Question: I'm a QT programmer, now I need to enable users to specify a name for an object in my program. There's a rule that the name can only contain several characters, and if user inputs an invalid character, I want to pop up a dialog to indicate the error, like Windows does (see the attached image). I have implemented a sub-class deriving from QRegExpValidator, and can successfully obtain the signal when it fails to validate. But how can I implement a dialog like this? Anyone has any idea about this?
Thanks in advance.
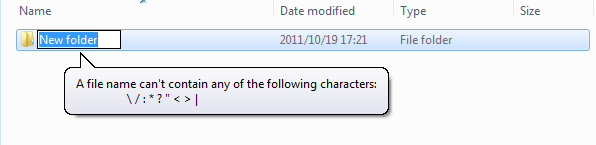
Answer: What you are looking for is <URL>